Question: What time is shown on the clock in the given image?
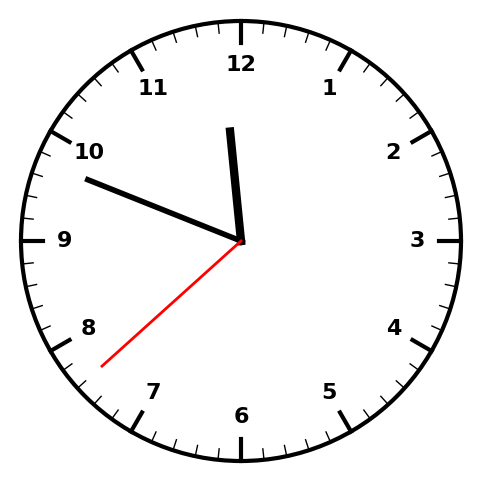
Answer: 11:48:38